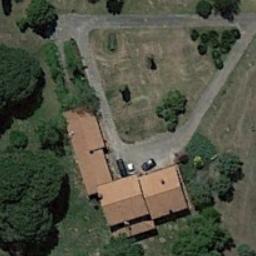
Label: sparse_residential